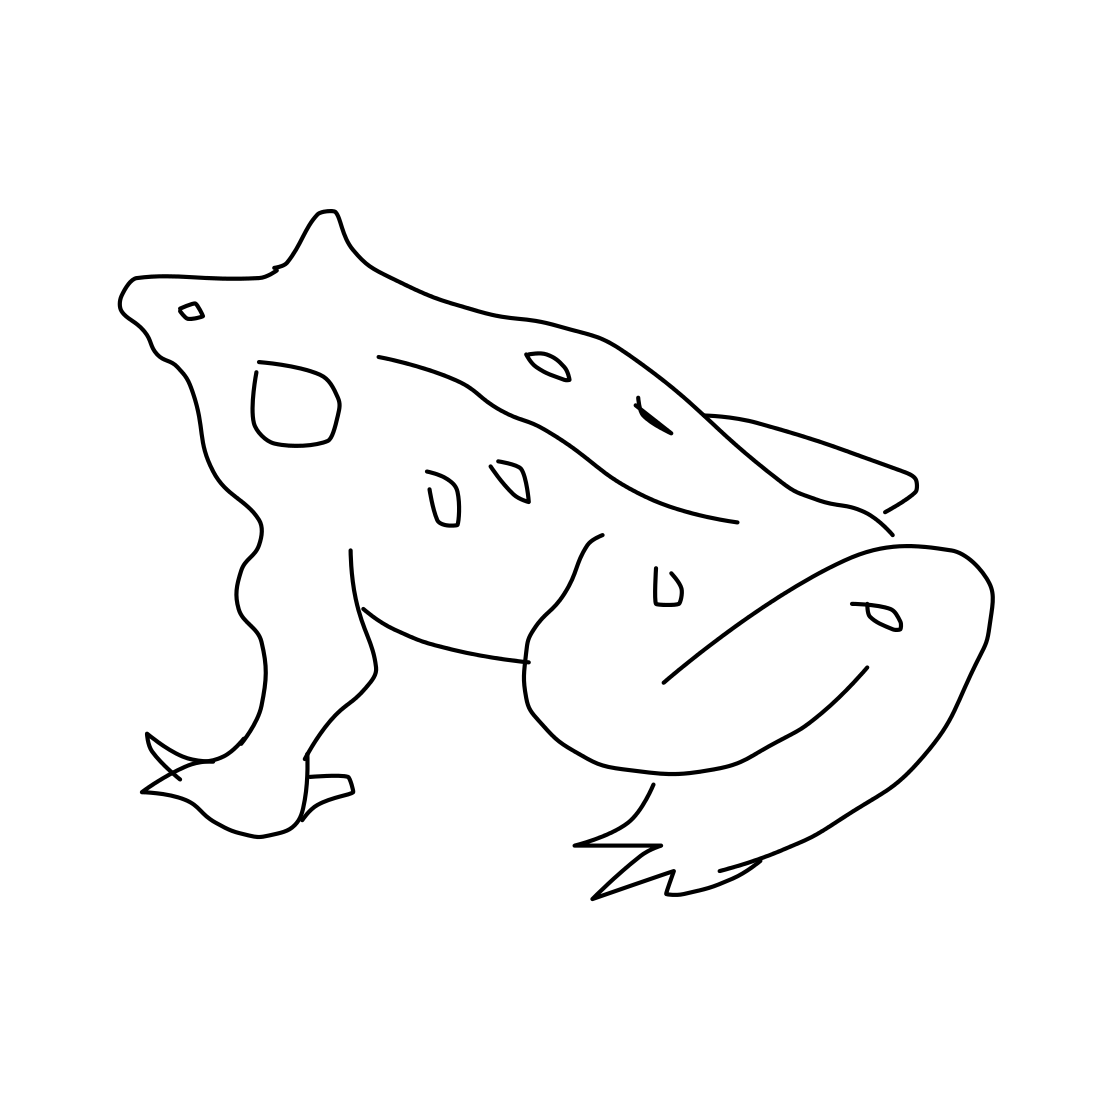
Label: frog